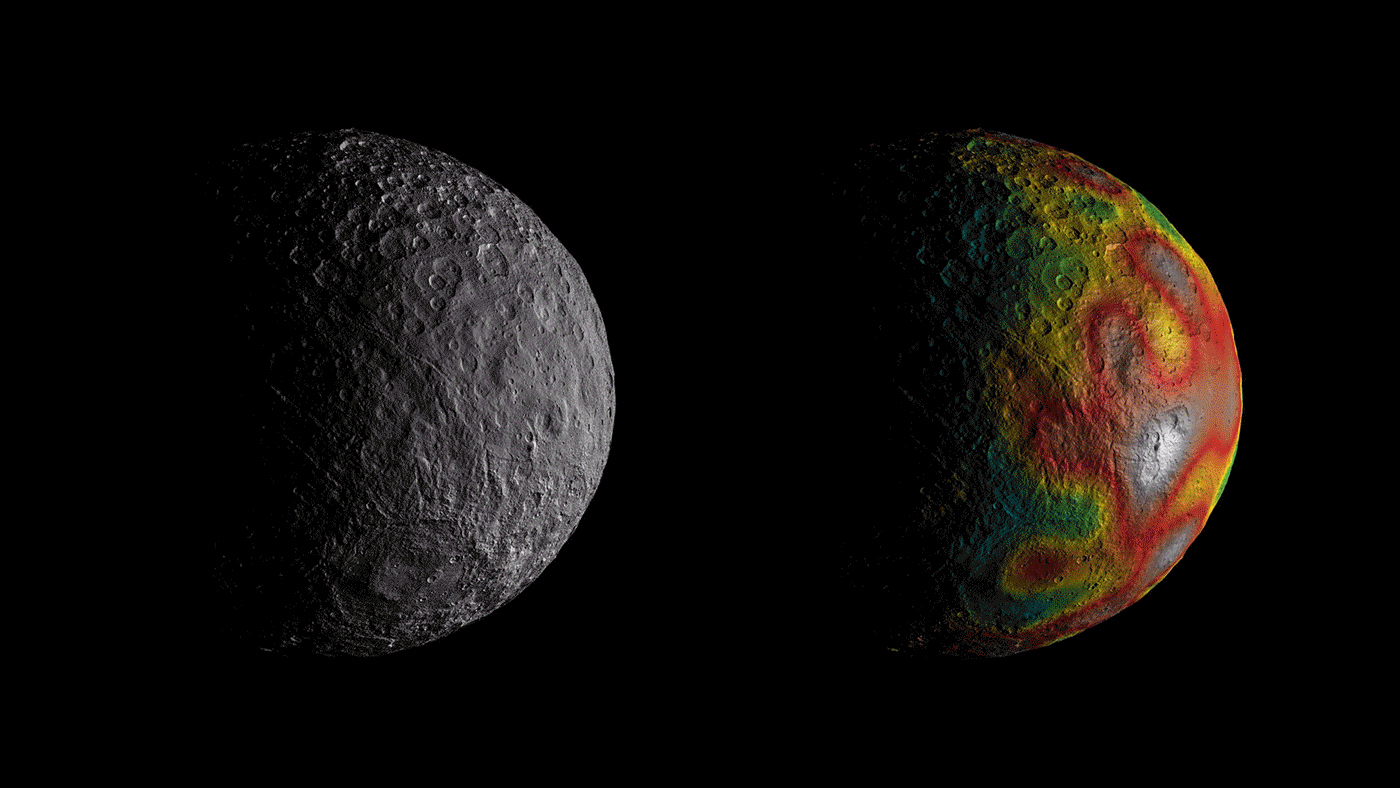
Clues to Ceres' Internal Structure Dawn, Ceres, dwarf planet